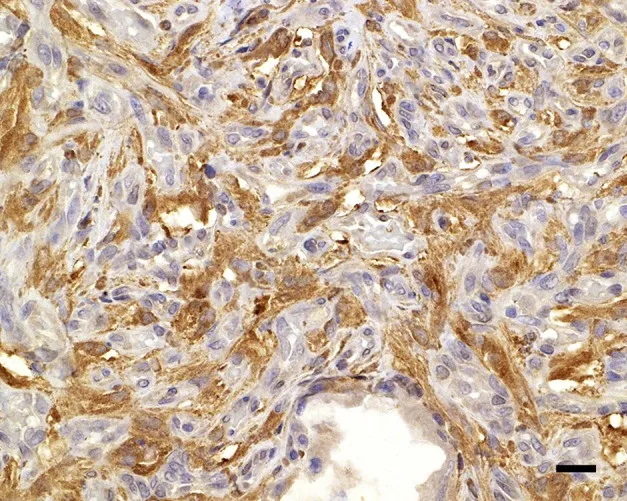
Neuron-specific enolase immunolabels the cytoplasm of the widely dispersed interstitial cells, clarifying cell shapes and sizes; 20 mum scale bar NSE, 40x.
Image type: pathology (immunostaining)